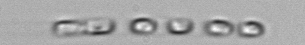
Label: Skeletonema